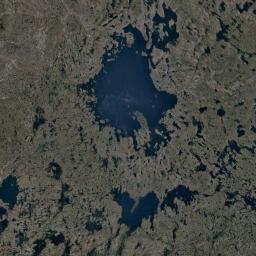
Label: lake